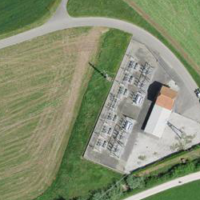
EUNIS habitat code: 52
Species observed at this site:
Chorthippus albomarginatus
Ruspolia nitidula
Pseudochorthippus parallelus
Chorthippus biguttulus
Roeseliana roeselii